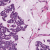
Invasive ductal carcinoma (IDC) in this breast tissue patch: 1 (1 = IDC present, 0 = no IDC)